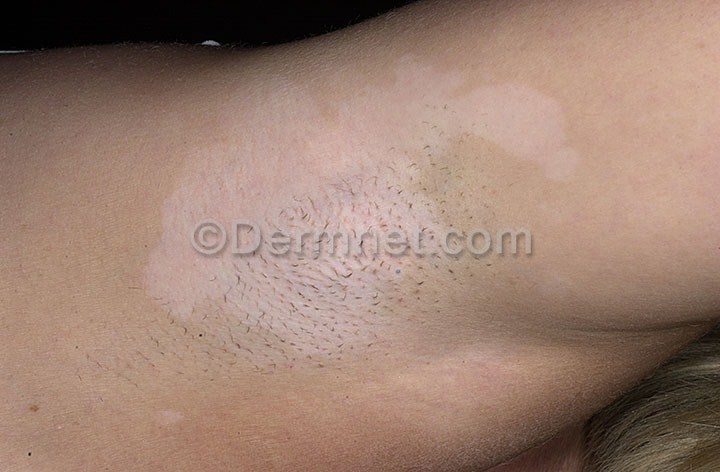
Disease: Light Diseases and Disorders of Pigmentation